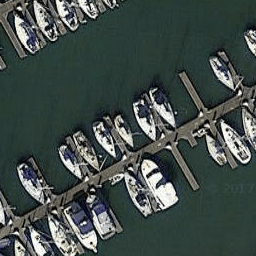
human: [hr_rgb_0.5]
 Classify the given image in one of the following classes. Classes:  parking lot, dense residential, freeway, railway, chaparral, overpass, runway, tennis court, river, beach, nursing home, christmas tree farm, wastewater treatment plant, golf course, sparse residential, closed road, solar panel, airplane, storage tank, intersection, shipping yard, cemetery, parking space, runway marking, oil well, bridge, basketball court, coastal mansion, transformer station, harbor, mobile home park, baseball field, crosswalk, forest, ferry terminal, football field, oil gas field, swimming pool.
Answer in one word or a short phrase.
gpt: harbor